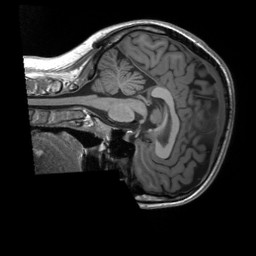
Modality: T1w
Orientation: sagittal
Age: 27
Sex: female
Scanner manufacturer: siemens
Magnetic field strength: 3 T
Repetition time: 2.3 s
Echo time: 0.00232 s